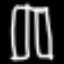
Label: pants